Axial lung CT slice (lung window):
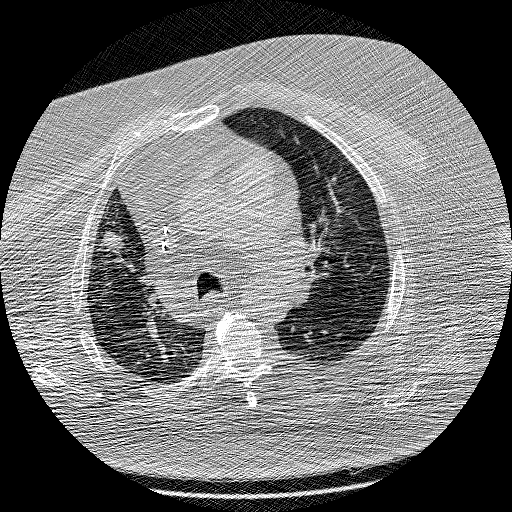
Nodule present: yes
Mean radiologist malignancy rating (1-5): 5